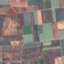
Land use / land cover: PermanentCrop